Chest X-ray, AP view. Patient: 31 years old, sex M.
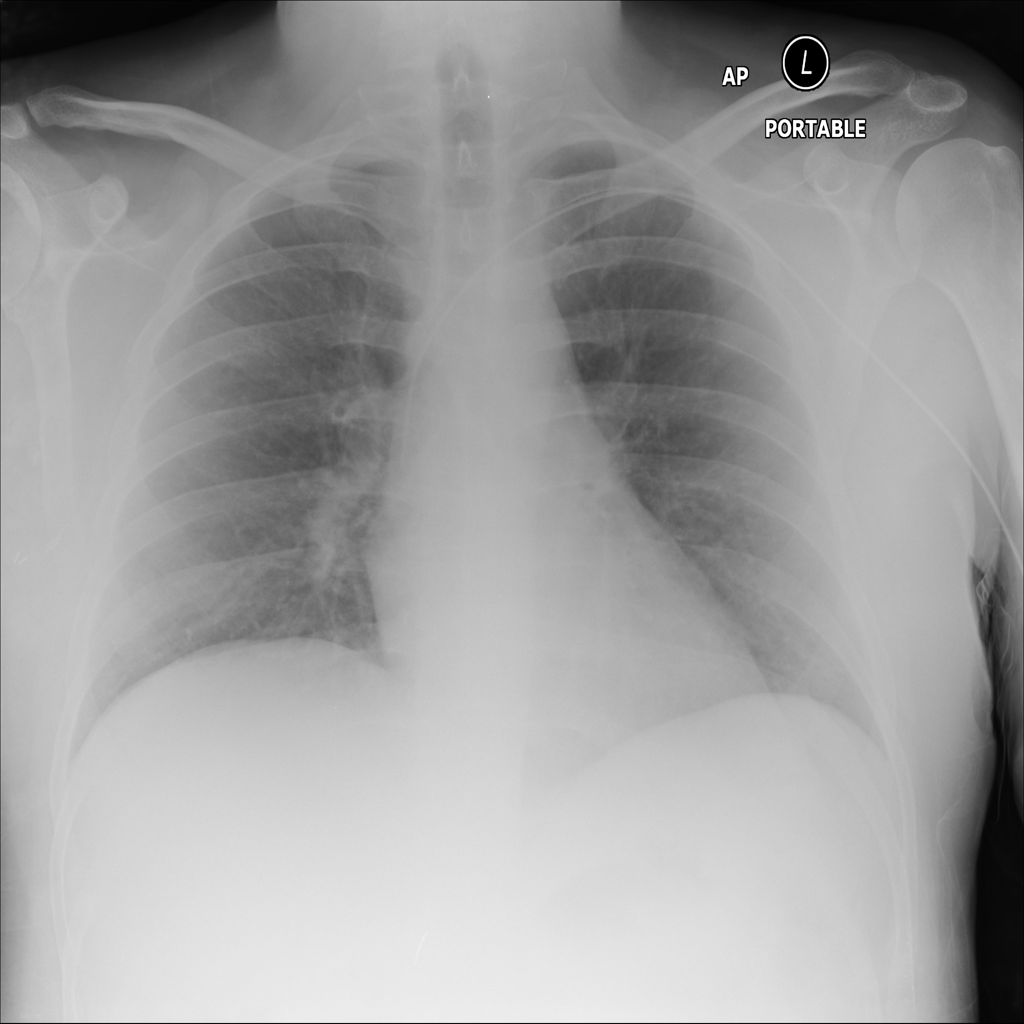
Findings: No Finding